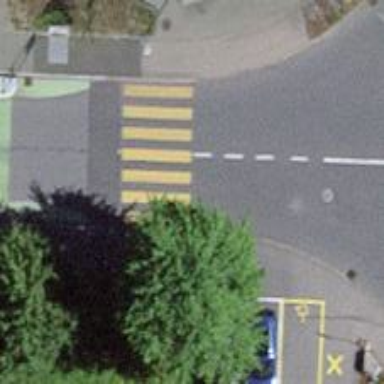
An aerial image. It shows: Zebra crossing on the road.